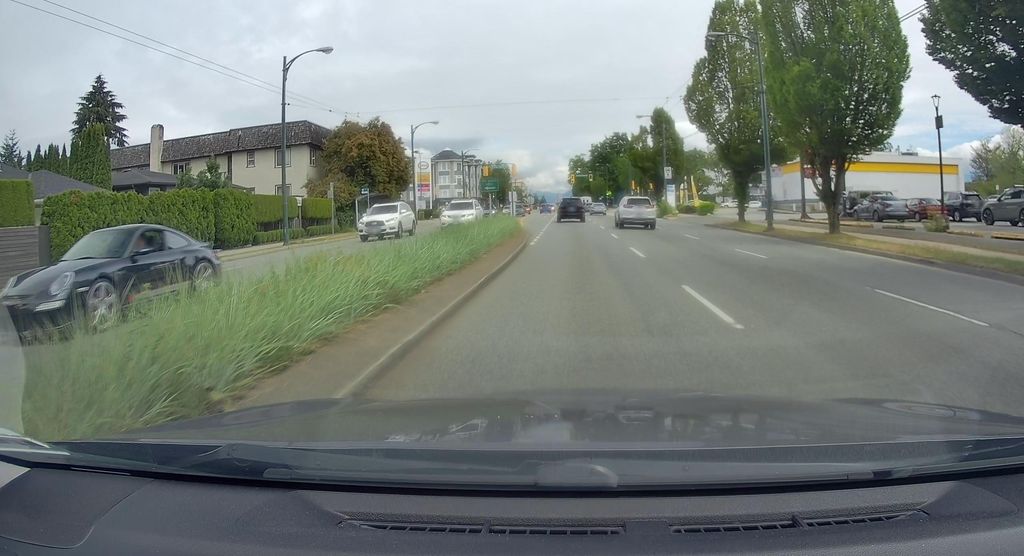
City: vancouver